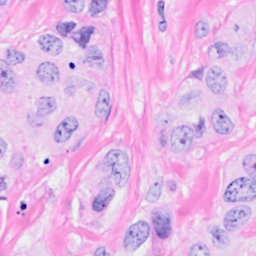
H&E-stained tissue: Breast